Interaction volume radius: 5 \u00c5
Interaction volume height: 40 \u00c5
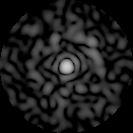
Disorder parameter: 0.8297